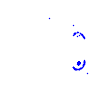
Particle: proton